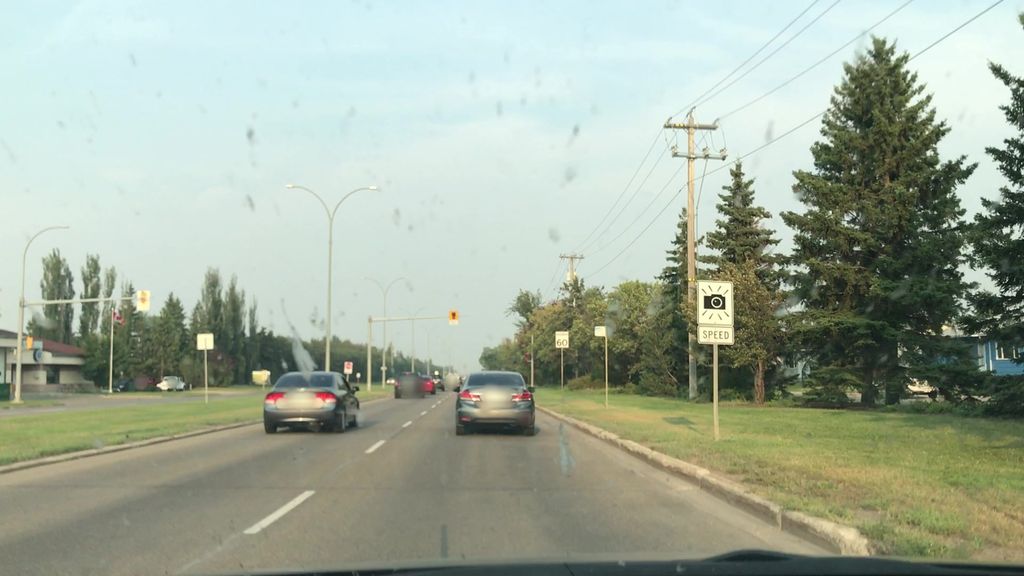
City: edmonton